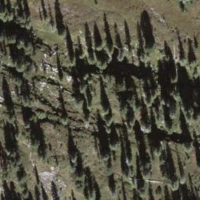
EUNIS habitat code: 41
Species observed at this site:
Picea abies